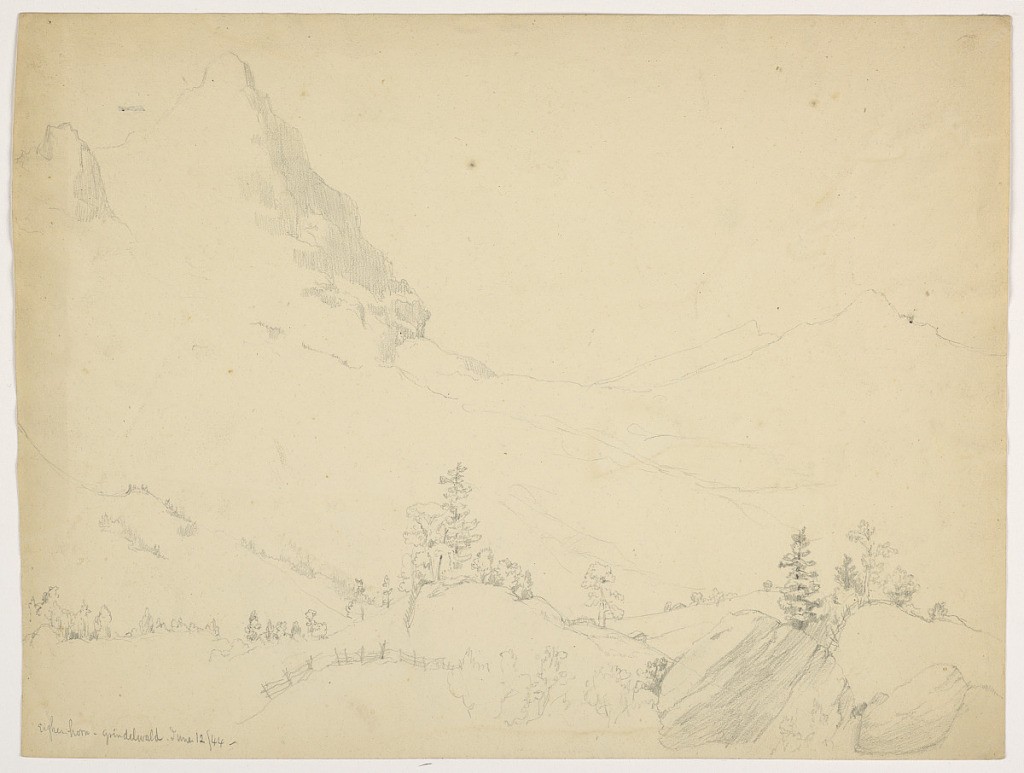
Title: Eigherhorn, Grindelwald
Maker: Daniel Huntington, American, 1816–1906
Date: June 12, 1844
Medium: Graphite on paper
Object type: Drawing
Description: Rocky, hilly meadows, with some trees in foreground. The Eigherhorn, upper left, with two other mountains in distance at right. Verso: Faint outline of mountain top, upper right.